Interaction volume radius: 5 \u00c5
Interaction volume height: 15 \u00c5
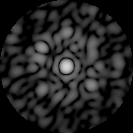
Disorder parameter: 0.7192